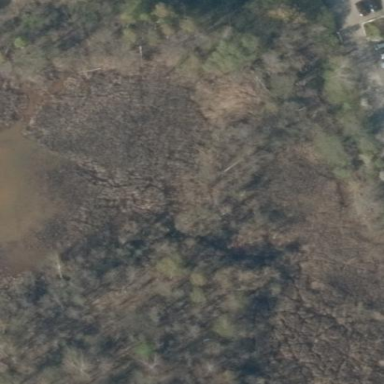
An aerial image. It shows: Bog wetland.